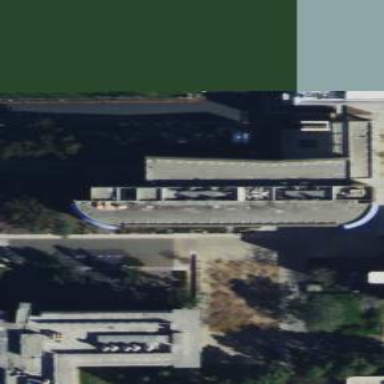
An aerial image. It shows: University building focused on education.